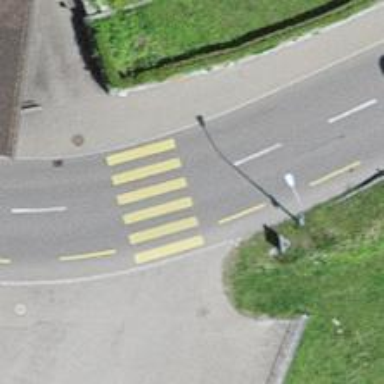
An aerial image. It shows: Uncontrolled zebra crossing on the road.